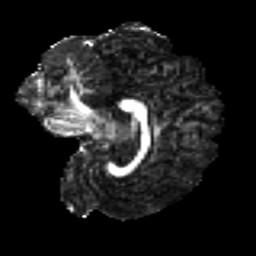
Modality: FA
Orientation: sagittal
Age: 26
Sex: male
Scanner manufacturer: ge
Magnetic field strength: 3 T
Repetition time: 7.8 s
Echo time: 0.0609 s